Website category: book
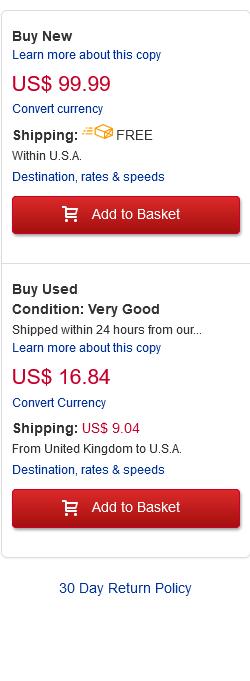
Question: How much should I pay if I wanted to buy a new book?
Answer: US$ 99.99

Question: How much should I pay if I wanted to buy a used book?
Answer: US$ 16.84

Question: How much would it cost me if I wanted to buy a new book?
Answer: US$ 99.99

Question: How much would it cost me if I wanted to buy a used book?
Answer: US$ 16.84

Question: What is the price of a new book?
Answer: US$ 99.99

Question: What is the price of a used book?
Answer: US$ 16.84

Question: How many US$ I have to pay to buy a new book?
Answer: US$ 99.99

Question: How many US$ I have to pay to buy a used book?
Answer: US$ 16.84

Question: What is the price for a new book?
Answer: US$ 99.99

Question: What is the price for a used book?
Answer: US$ 16.84

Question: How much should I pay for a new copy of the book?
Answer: US$ 99.99

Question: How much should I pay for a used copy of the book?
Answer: US$ 16.84

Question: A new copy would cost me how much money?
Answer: US$ 99.99

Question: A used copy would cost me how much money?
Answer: US$ 16.84

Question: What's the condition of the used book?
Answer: Very Good

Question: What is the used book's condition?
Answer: Very Good

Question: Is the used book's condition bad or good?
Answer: Very Good

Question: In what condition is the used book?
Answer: Very Good

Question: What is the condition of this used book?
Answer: Very Good

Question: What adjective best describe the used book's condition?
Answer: Very Good

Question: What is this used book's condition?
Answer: Very Good

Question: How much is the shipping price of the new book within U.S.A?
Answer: FREE

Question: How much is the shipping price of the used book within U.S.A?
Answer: US$ 9.04

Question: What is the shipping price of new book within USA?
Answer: FREE

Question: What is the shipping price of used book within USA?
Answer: US$ 9.04

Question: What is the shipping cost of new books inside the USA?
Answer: FREE

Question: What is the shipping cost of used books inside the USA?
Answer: US$ 9.04

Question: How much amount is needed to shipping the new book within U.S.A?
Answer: FREE

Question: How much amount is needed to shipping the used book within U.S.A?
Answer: US$ 9.04

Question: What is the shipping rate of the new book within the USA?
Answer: FREE

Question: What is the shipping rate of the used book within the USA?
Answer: US$ 9.04

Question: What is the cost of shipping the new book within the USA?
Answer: FREE

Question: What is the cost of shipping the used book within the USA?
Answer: US$ 9.04

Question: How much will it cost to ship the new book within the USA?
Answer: FREE

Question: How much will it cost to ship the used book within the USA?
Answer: US$ 9.04